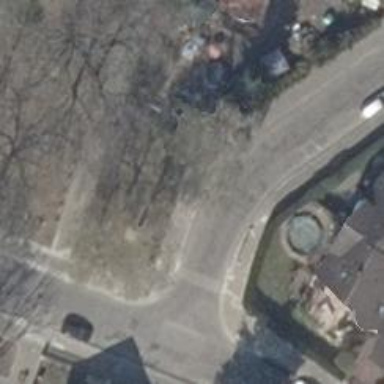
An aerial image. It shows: Residential road with concrete surface. Sidewalks are present on both sides.